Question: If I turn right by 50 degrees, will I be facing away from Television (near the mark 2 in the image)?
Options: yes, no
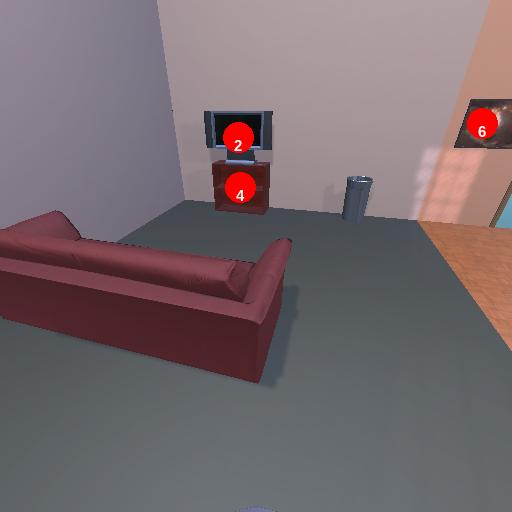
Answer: yes